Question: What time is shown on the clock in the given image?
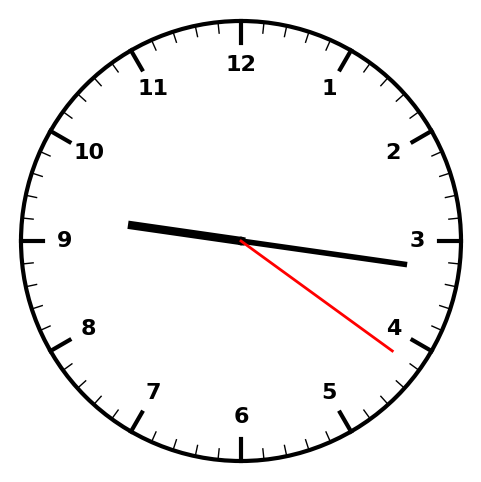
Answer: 09:16:21